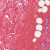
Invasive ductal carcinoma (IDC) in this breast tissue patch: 0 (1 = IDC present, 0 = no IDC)